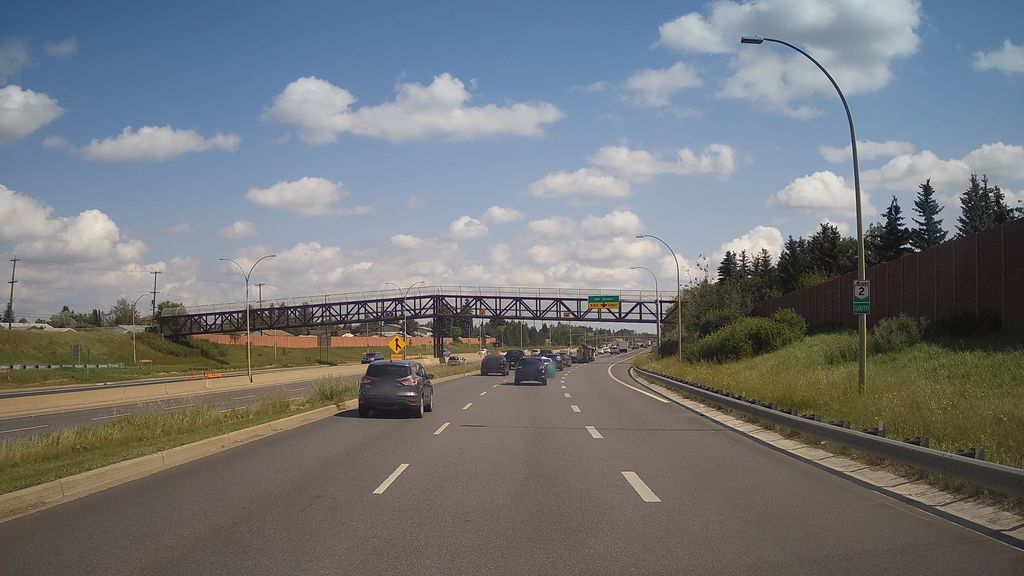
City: edmonton